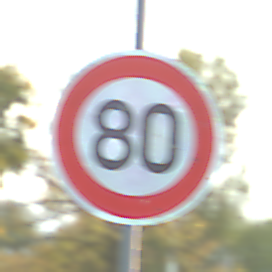
Verkehrszeichen: Geschwindigkeit80
Umgebung: Outdoor, Urban
Tageszeit: MorningAfternoon
Wetter: PartlyCloudy
Licht: Natural
Jahreszeit: NotSpecified
Kontrast: LowContrast